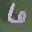
Label: 6